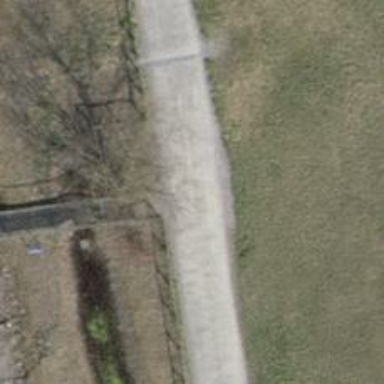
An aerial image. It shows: Footway bridge with metal surface.